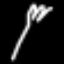
Label: fork